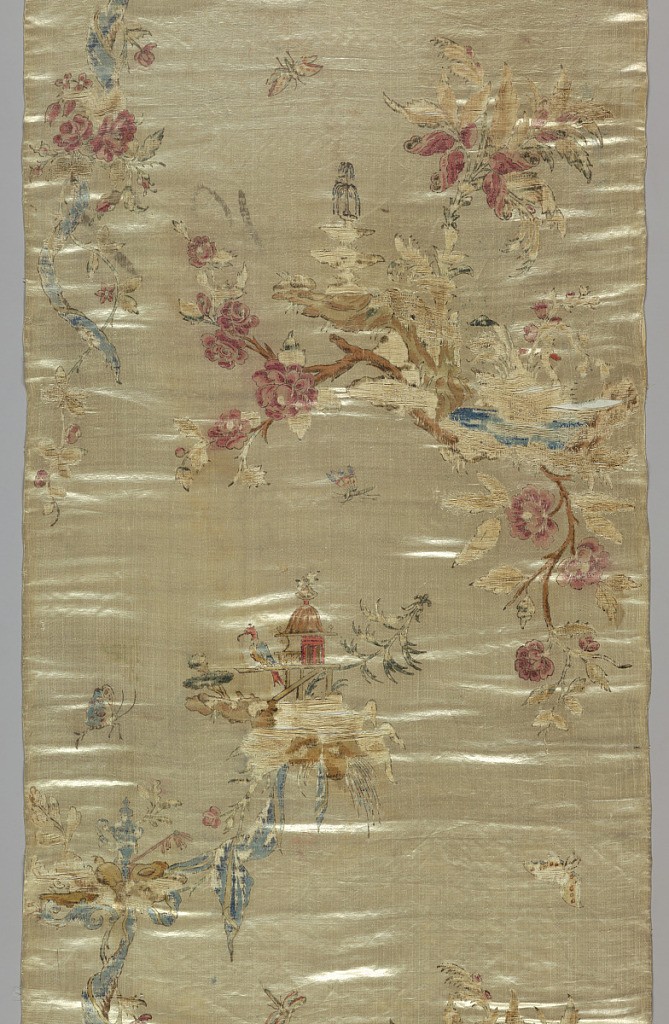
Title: Textile
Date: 18th–19th century
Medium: silk Technique: painted on satin weave
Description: Cream-colored satin ground painted with Chinoiserie design of birds, pagodas, flowers, and insects.